Question: I have a UITableViewCell that has an image that sits partly outside the cell. See attached.

However, the separator line is covering the image. Is there a way to get rid of that separator line? The best I found is turning off all the tableviewcell separators, but I don't want to do that since it messes with the UI. I'd like to be able to adjust the UIImageView z-index or the tableviewcell separator z-index.
I tried '[self bringSubviewToFront:self.overflowImageView];' on the 'UITableViewCell' but that doesn't change anything.
Even if I could change the width of the separator to 1px, I'd be okay with that, but it seems like you can't change the separators on top and or bottom of the tableview.
Anyone have ideas on how to get the image above the cell?
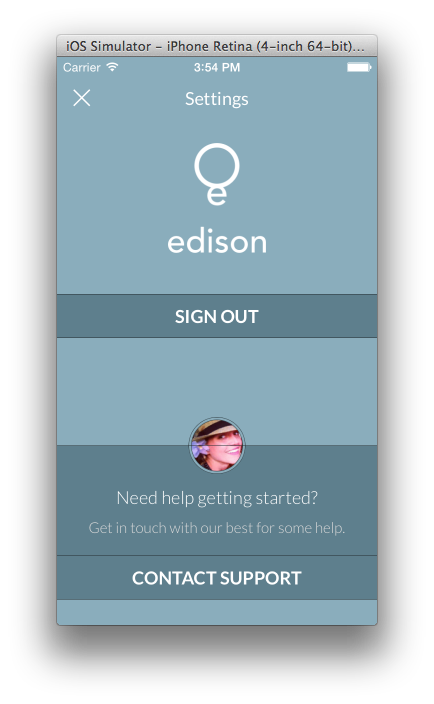
Answer: You can change 'UIView' layer z-order with using 'setZPosition'. It is applied to all objects inherited from 'UIVIew'. May be is it a bug, 'bringSubviewToFront' not working for all cases as it suppose to.
'''
[yourView.layer setZPosition:10];
'''
Higher the number higher priority.